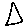
Label: triangle